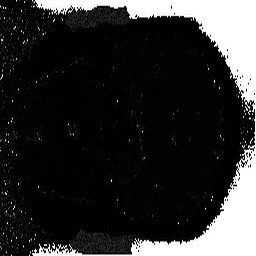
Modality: T2starmap
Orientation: coronal
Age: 36
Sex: male
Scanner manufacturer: siemens
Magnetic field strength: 3 T
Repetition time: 0.043 s
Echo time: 0.00184 s